Question: I have a numeric field(decimal in fact) in a report. And I need its value to stay in numeric format, because Sum of all rows be inserted after last row and if value of them change to string, then an error occurred(I think when calculating sum of them ran and sum for strings have not any meaning except concatenating).
Here is my last formula in DisplayString : (that causes error at runtime of course)
'''
if {numericField} = 0 then "" else ToText({numericField})
'''
What I want to learn is how can I tell to Crystal Reports replace zero values with null (or empty string or anything like this) and leave others?
that : I need sum of them in summarized section.
As <URL>, I should create a formula.
I do these:

I'm new to Crystal report formulas. Can anyone help me? Thanks in advance.
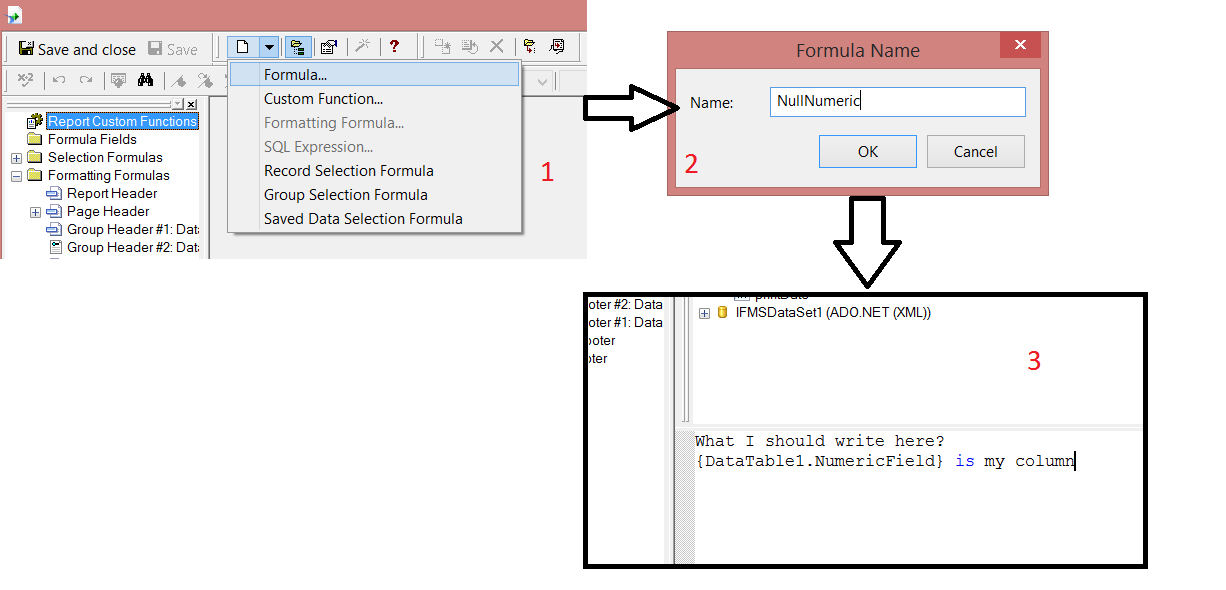
Answer: You can get a null numeric value by creating a formula with just a number in it, saving it, then deleting the number and re-saving. You'll be left with a formula that is empty but CR will treat it as a null value.
Then just use that formula instead of the empty string:
'if {numericField}=0 then {@NullNumeric} else {numericField}'